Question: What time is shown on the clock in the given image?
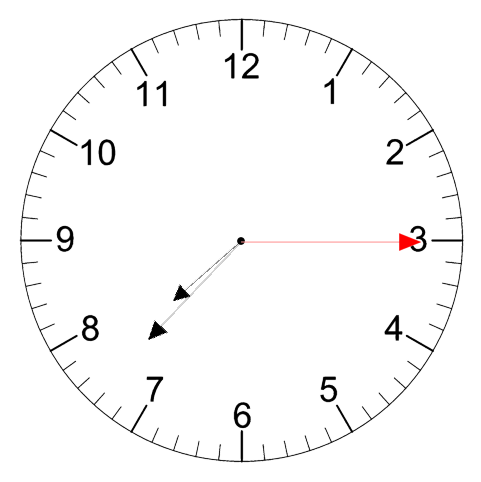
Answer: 07:37:15